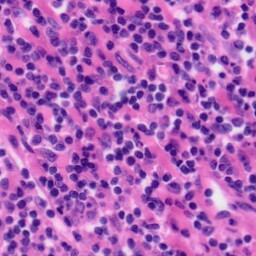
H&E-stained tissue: Tonsil